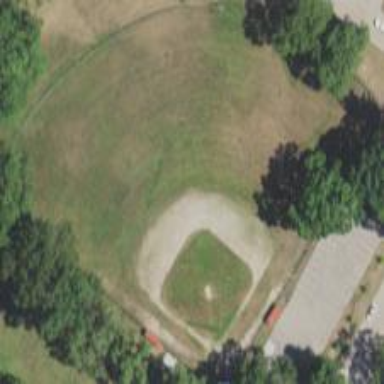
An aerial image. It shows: Baseball pitch for leisure and sports activities.